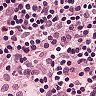
Metastatic tissue present: no